Interaction volume radius: 10 \u00c5
Interaction volume height: 10 \u00c5
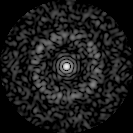
Disorder parameter: 0.8536